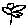
Label: flower